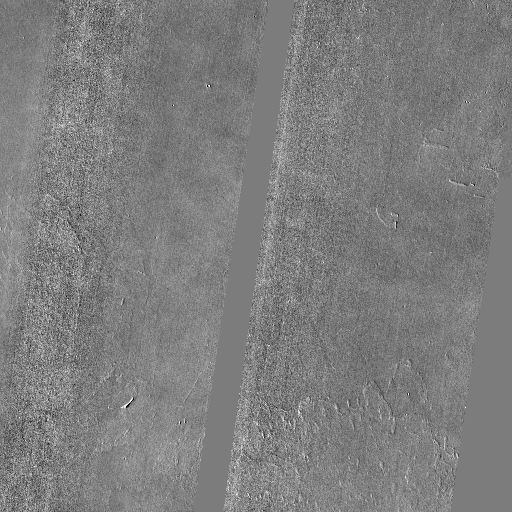
Crater classes present: Background, Buried